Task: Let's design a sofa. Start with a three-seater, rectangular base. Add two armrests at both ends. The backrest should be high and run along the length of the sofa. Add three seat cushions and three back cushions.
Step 506:
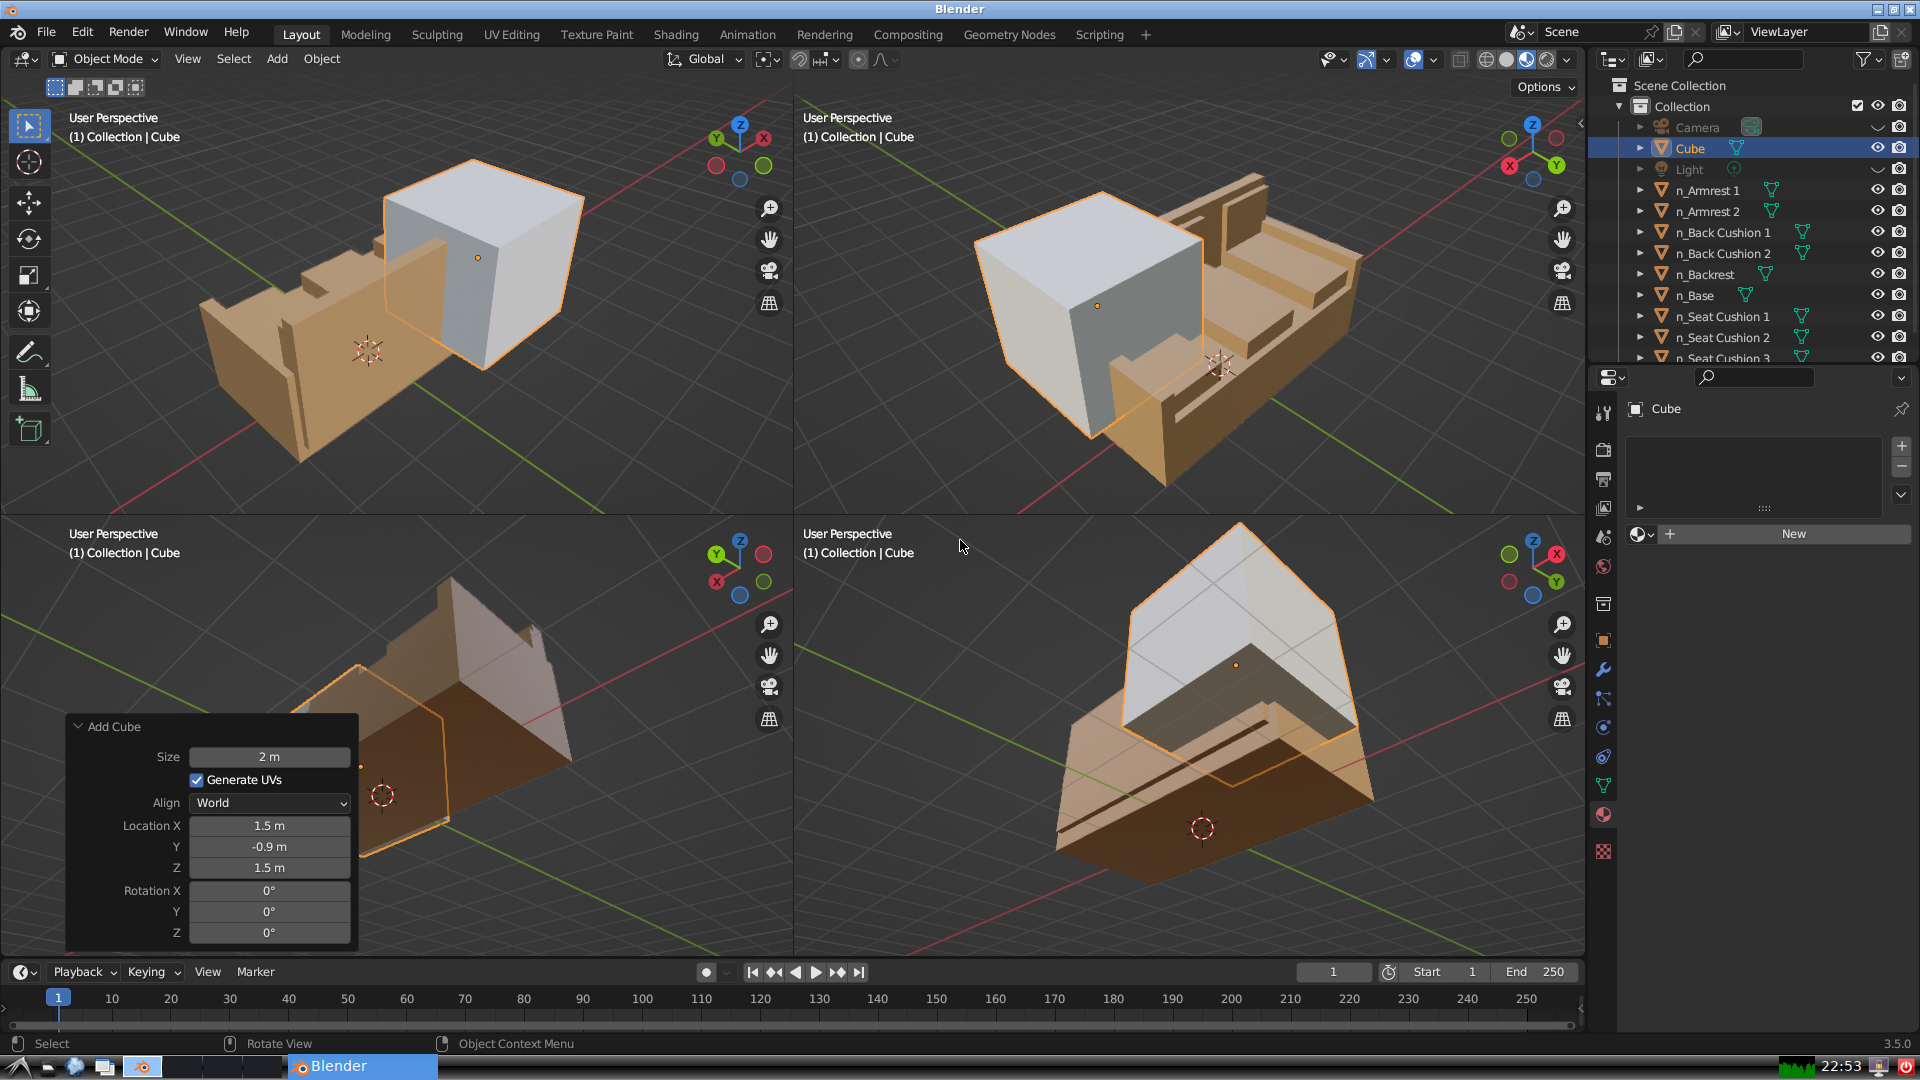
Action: {"mouse_move": [1608, 631]}